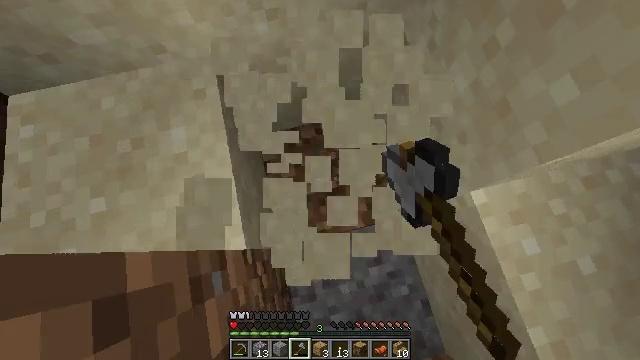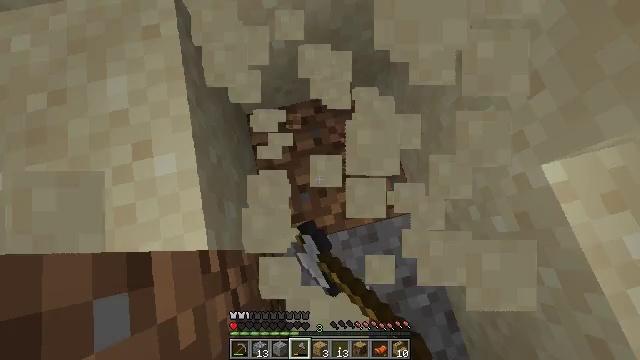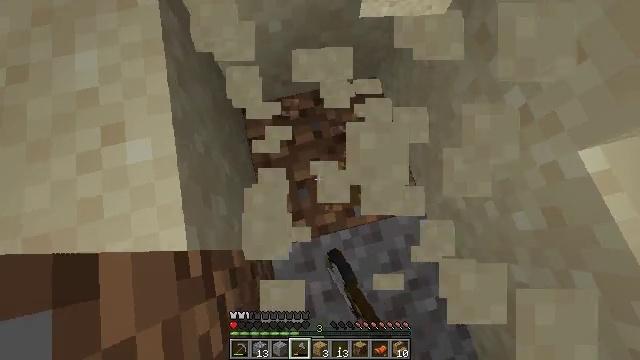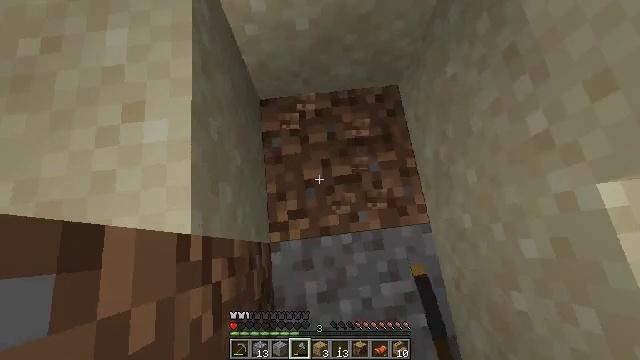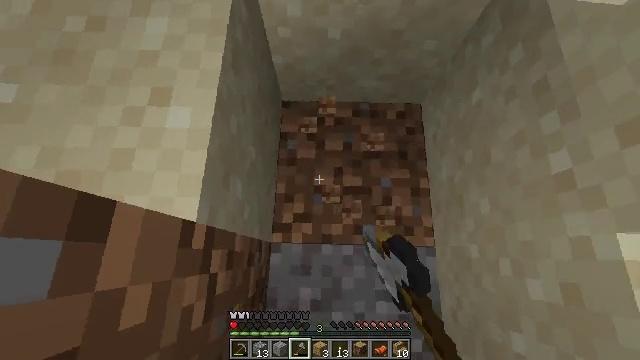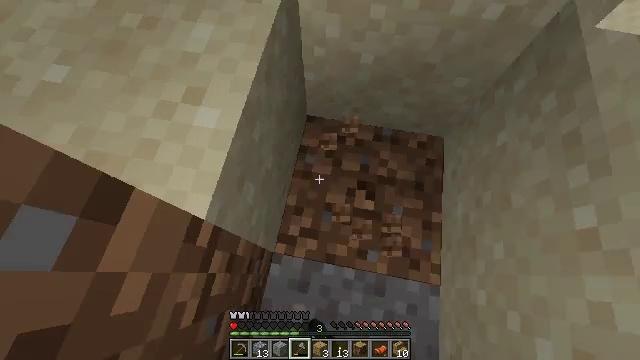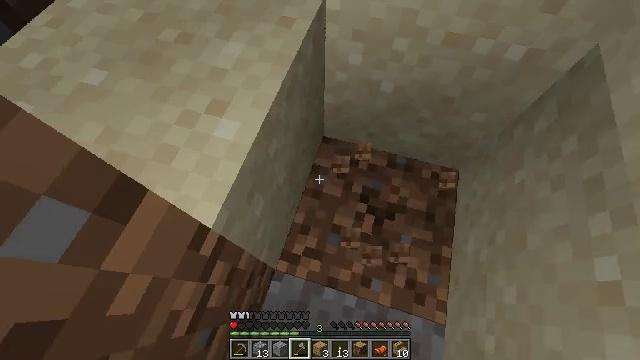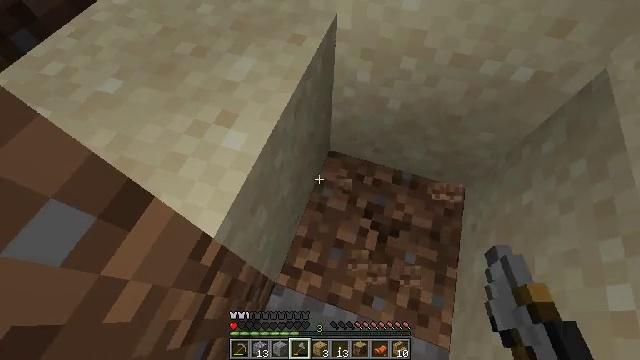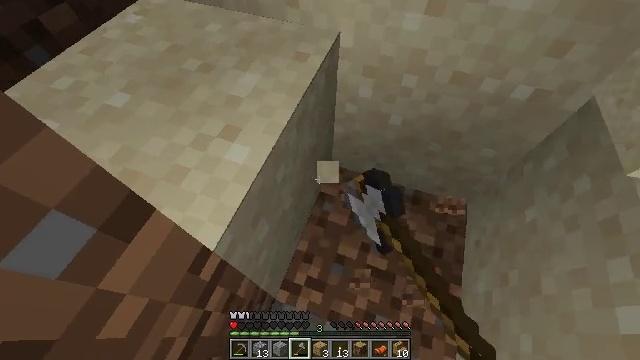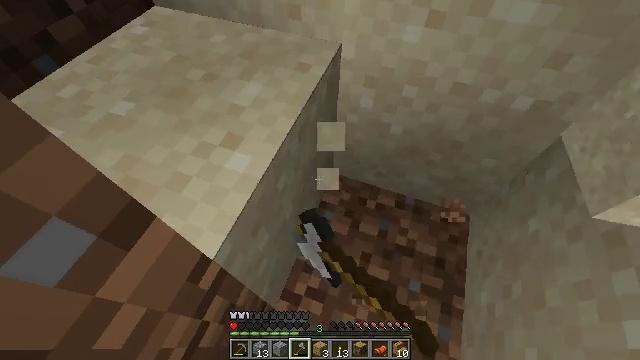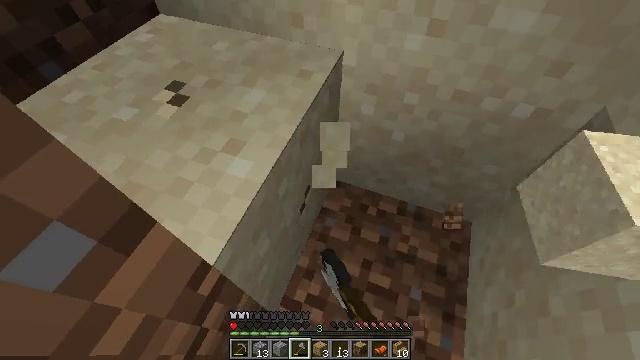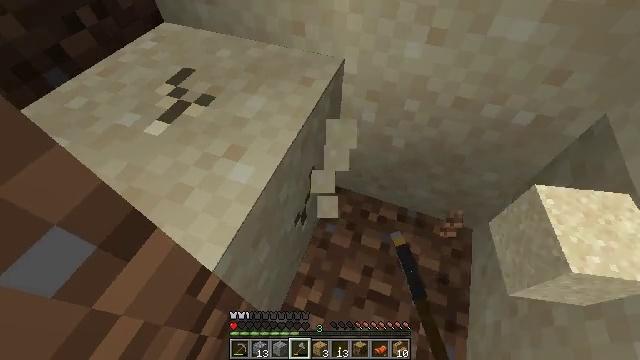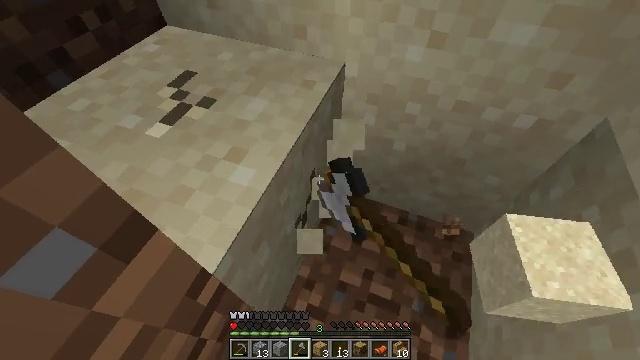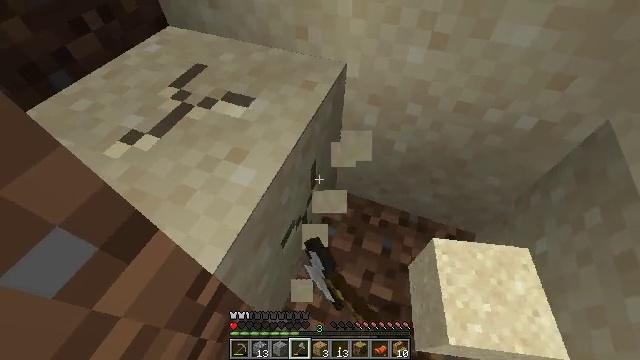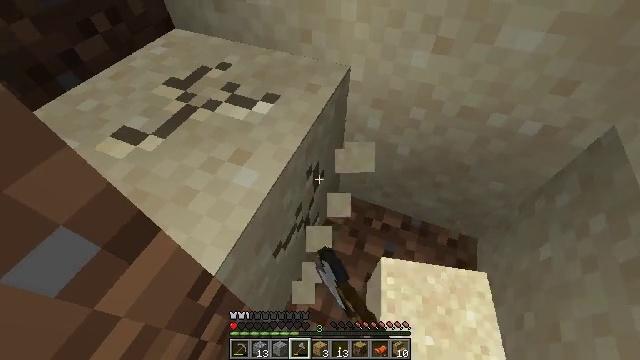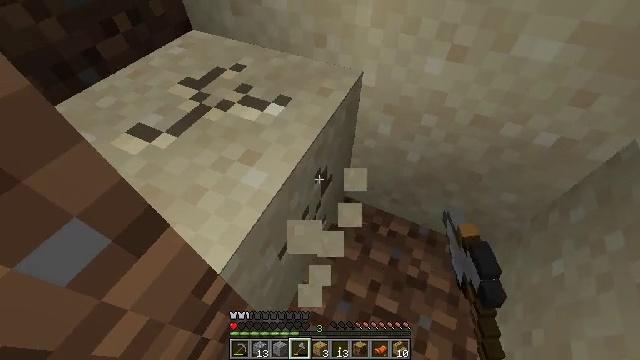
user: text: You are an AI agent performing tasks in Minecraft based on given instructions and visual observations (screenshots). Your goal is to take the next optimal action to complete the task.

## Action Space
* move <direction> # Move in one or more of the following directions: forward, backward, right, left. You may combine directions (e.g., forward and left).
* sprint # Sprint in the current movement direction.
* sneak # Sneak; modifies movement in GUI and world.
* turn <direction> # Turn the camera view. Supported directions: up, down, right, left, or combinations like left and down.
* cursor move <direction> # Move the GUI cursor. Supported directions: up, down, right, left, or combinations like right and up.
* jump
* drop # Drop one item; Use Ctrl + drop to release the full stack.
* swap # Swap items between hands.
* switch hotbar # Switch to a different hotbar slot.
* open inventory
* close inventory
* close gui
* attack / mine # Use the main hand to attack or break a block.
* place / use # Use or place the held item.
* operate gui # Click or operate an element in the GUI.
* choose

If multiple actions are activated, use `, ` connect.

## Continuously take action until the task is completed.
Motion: motion action
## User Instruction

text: Mine sand by the water.
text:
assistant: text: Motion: attack / mine
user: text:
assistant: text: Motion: attack / mine
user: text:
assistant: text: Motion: turn left, attack / mine
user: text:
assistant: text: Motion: turn left and up, attack / mine
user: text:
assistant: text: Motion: turn left and up, attack / mine
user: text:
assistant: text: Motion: turn left and up, attack / mine
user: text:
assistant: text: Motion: turn left and up, attack / mine
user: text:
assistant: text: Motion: turn up, attack / mine
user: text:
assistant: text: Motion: turn up, attack / mine
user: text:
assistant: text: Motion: turn up, attack / mine
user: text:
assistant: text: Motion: turn up, attack / mine
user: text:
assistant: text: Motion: attack / mine
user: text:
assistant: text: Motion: attack / mine
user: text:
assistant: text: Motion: attack / mine
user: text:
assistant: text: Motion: turn left, attack / mine
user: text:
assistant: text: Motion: turn left, attack / mine
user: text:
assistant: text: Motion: turn left, attack / mine
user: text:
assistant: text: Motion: attack / mine
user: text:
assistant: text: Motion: attack / mine
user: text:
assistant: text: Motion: attack / mine
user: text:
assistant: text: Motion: attack / mine
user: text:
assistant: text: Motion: attack / mine
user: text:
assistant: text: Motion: attack / mine
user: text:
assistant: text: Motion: attack / mine
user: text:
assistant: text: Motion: move forward, attack / mine
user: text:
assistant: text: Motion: move forward, attack / mine
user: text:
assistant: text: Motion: move forward, attack / mine
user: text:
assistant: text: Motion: move forward, attack / mine
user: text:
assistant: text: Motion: move forward, attack / mine
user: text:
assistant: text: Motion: move forward, turn right, attack / mine